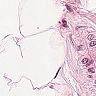
Metastatic tissue present: no